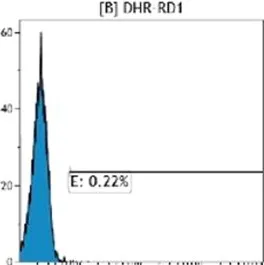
Flow cytometry plots from the dihydrorhodamine assay. Unstimulated.
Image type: chart (chart)